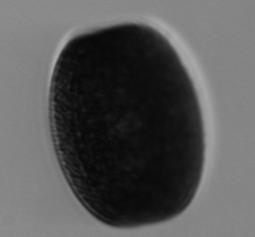
Label: Coscinodiscus